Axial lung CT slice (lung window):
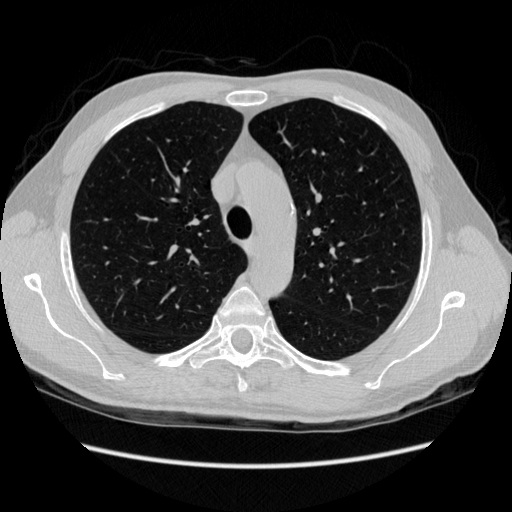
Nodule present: no